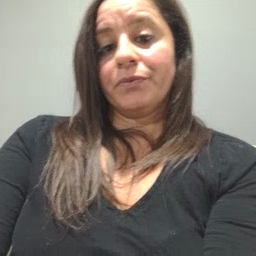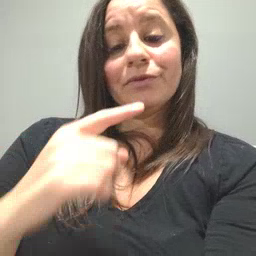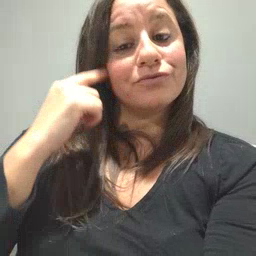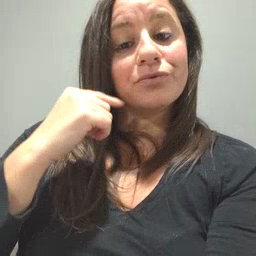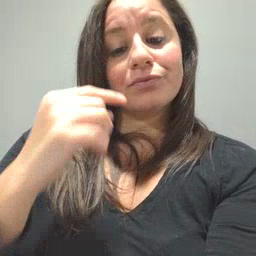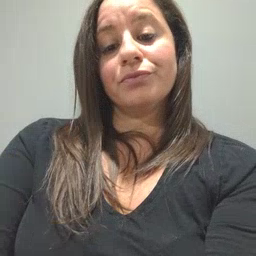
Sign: cheek